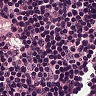
Metastatic tissue present: no